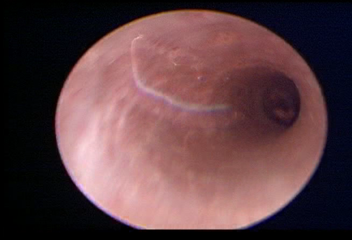
Modality: WLC
Class: Normal mucosa
Bladder cancer association: No